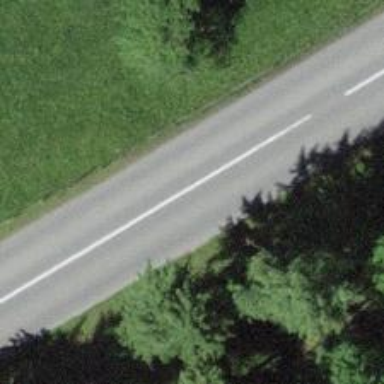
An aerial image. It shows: Secondary road.